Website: crate-barrel
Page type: delivery-shipping
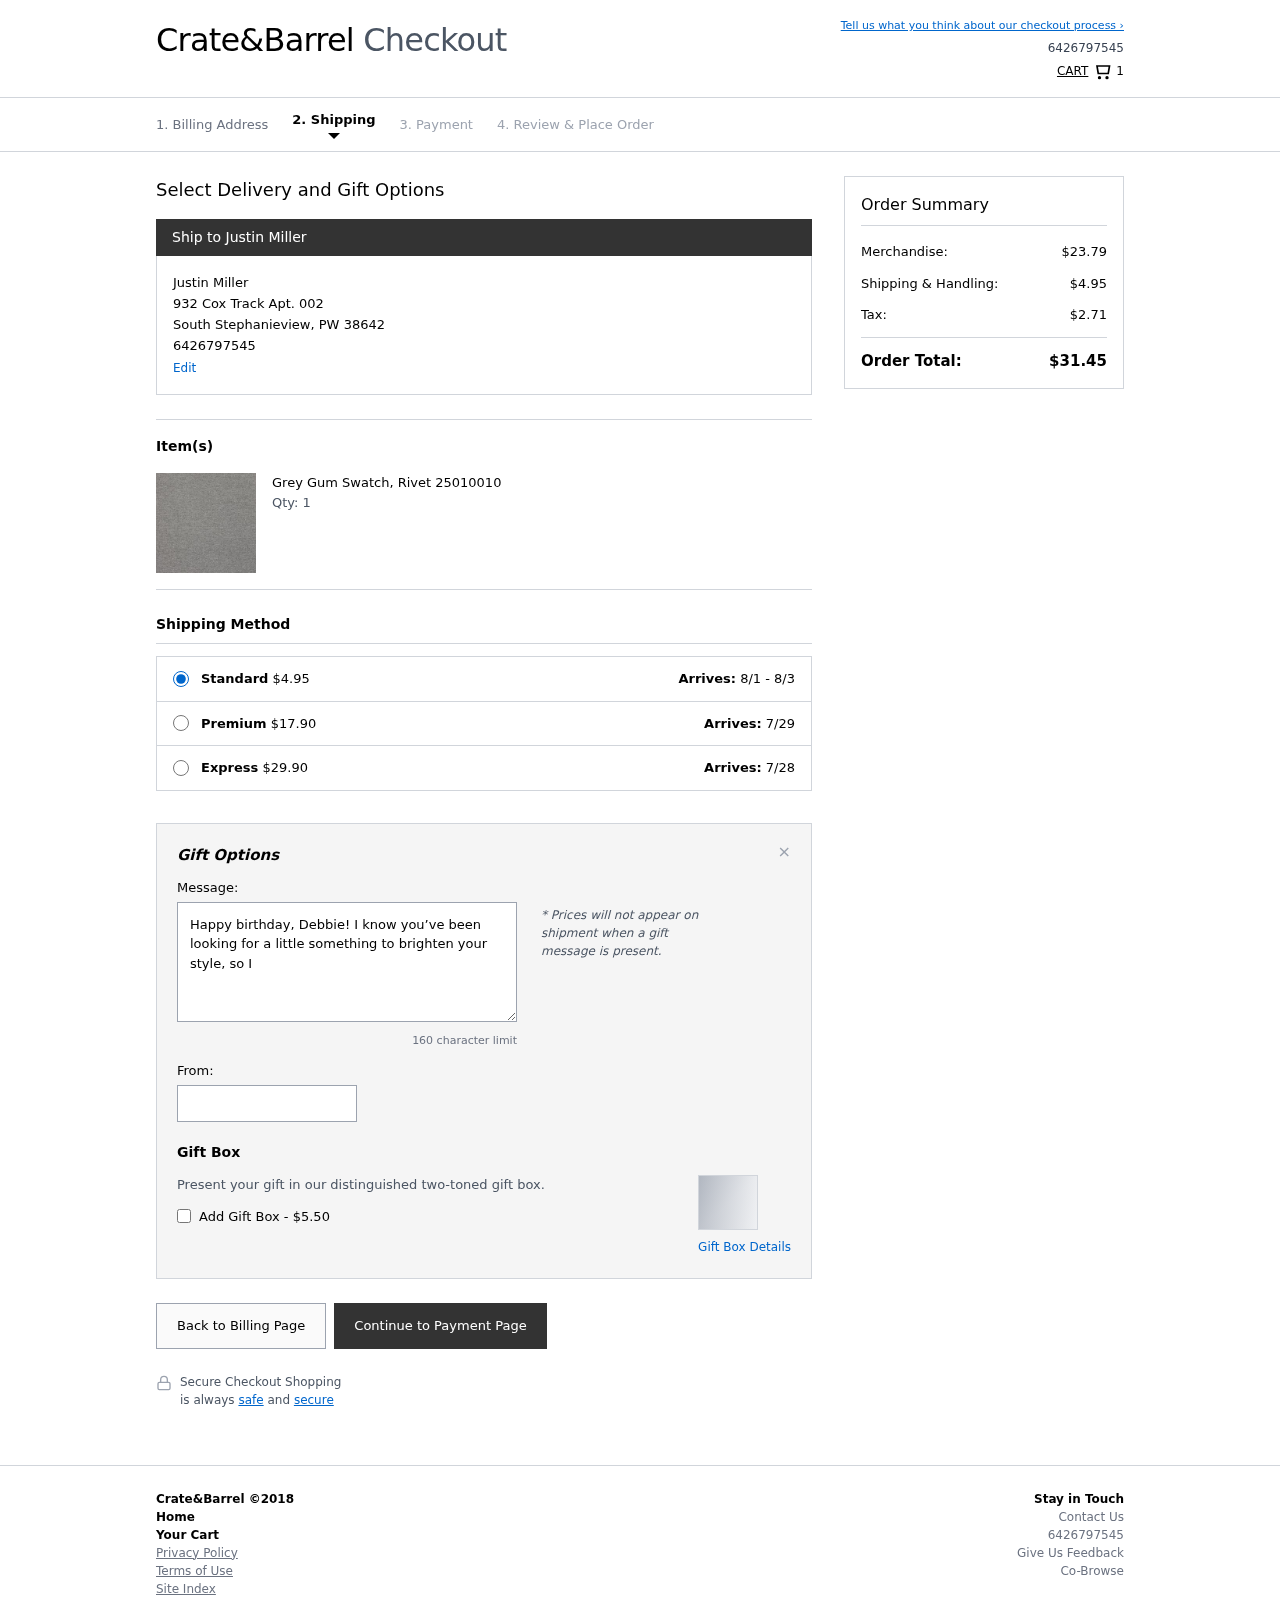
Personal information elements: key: PII_CITY
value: South Stephanieview
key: PII_FULLNAME
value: Justin Miller
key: PII_PHONE
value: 6426797545
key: PII_POSTCODE
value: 38642
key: PII_STATE_ABBR
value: PW
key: PII_STREET
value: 932 Cox Track Apt. 002
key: PII_FIRSTNAME
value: Justin
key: PII_LASTNAME
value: Miller
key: PII_FULLNAME2
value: Justin Miller
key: PII_FULLNAME3
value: Justin Miller
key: PII_FIRSTNAME2
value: Justin
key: PII_FIRSTNAME3
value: Justin
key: PII_LASTNAME2
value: Miller
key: PII_LASTNAME3
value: Miller
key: PII_FIRSTNAME_DERIVED
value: Justin
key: PII_LASTNAME_DERIVED
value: Miller
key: PII_FULLNAME_DERIVED
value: Justin Miller
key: PII_NAME_FULL_DERIVED
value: Justin Miller
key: PII_PHONE_LINE
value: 7545
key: PII_PHONE_SUFFIX
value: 7545
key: PII_PHONE2
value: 6426797545
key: PII_PHONE3
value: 6426797545
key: PII_PHONE_NUMERIC
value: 6426797545
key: PII_PHONE_LINE_NUMERIC
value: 7545
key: PII_PHONE_SUFFIX_NUMERIC
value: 7545
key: PII_PHONE2_NUMERIC
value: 6426797545
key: PII_PHONE3_NUMERIC
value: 6426797545
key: PII_PHONE_DIGITS
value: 6426797545
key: PII_PHONE_LAST4
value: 7545
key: PII_GIFT_MESSAGE
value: Happy birthday, Debbie! I know you’ve been looking for a little something to brighten your style, so I thought this swatch would be perfect for you. Can’t wait to see you rock it!
Justin
Product elements: key: PRODUCT1_NAME
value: Grey Gum Swatch, Rivet 25010010
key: PRODUCT1_QUANTITY
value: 1
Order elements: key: ORDER_NUM_ITEMS
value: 1
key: ORDER_SHIPPING_COST
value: $4.95
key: ORDER_DELIVERY_DATE
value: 8/1 - 8/3
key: PREMIUM_SHIPPING_COST
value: $17.90
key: PREMIUM_DELIVERY_DATE
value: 7/29
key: EXPRESS_SHIPPING_COST
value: $29.90
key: EXPRESS_DELIVERY_DATE
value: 7/28
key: ORDER_SUBTOTAL
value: $23.79
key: ORDER_SHIPPING_COST2
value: $4.95
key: ORDER_TAX
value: $2.71
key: ORDER_TOTAL
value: $31.45